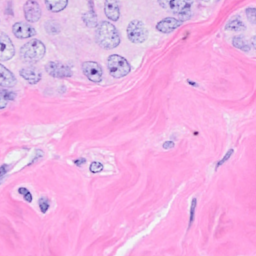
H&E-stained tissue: Breast